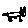
Label: cat